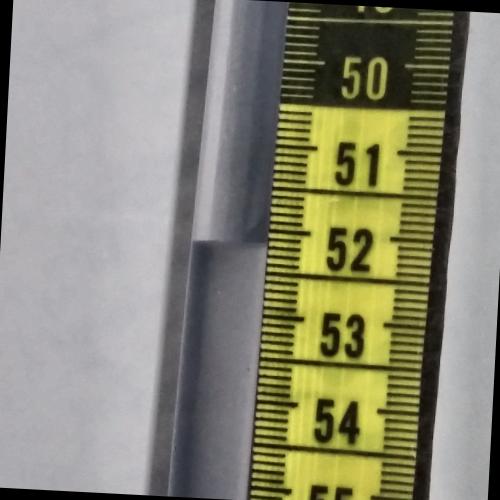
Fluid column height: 52.2 cm